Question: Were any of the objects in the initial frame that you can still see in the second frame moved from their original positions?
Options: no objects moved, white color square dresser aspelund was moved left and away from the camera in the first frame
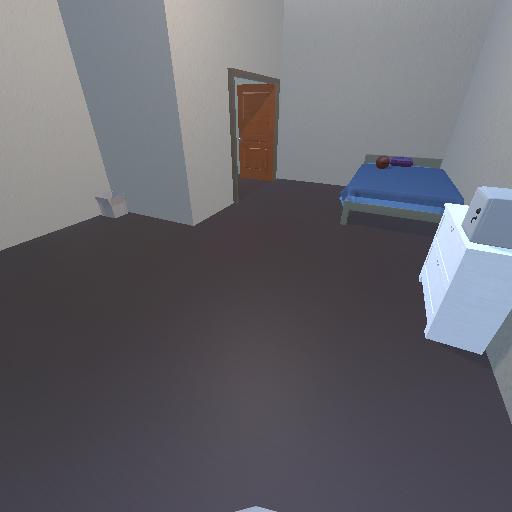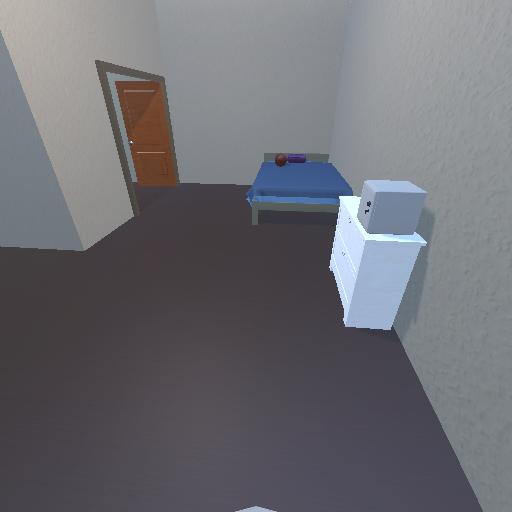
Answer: no objects moved